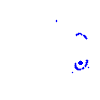
Particle: kaon